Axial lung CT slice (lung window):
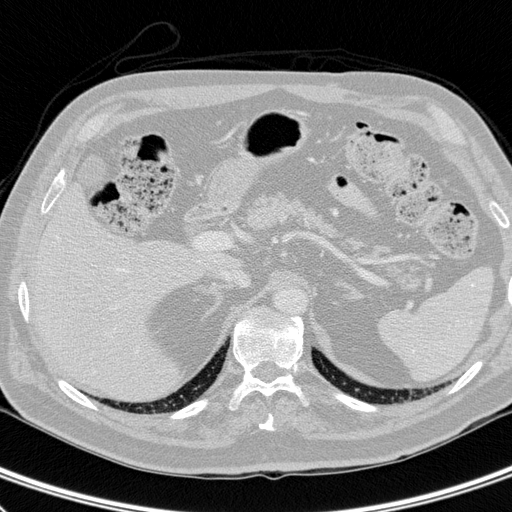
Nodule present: no